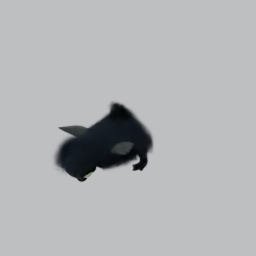
Label: animals